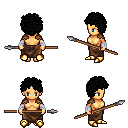
a pixel art fantasy rpg character, female body template, human, tanned skin, leather shoulder armor, robe skirt, black curly afro hairstyle, white cloth bandages, gold boots, spear, four views (front, back, left, right), 2x2 character sprite sheet, small pixel art, hard edges, no anti-aliasing